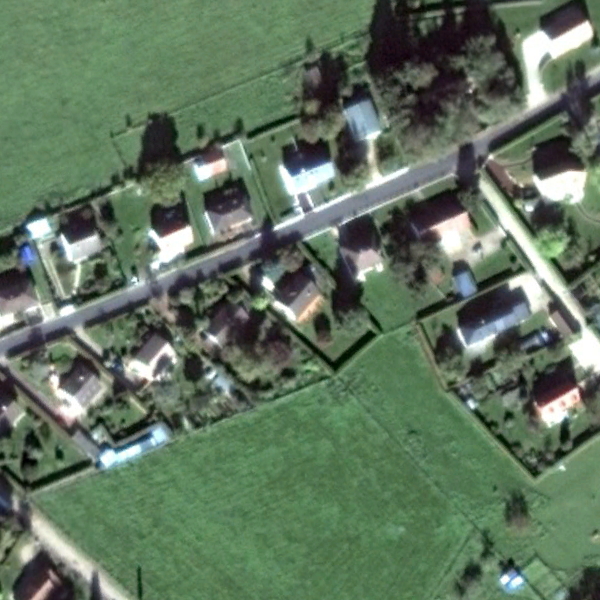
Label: MediumResidential